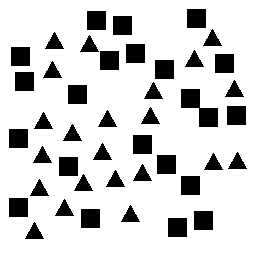
Squares: 22
Triangles: 22
Stars: 0
Total shapes: 44